Interaction volume radius: 5 \u00c5
Interaction volume height: 15 \u00c5
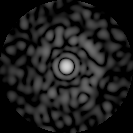
Disorder parameter: 0.8603